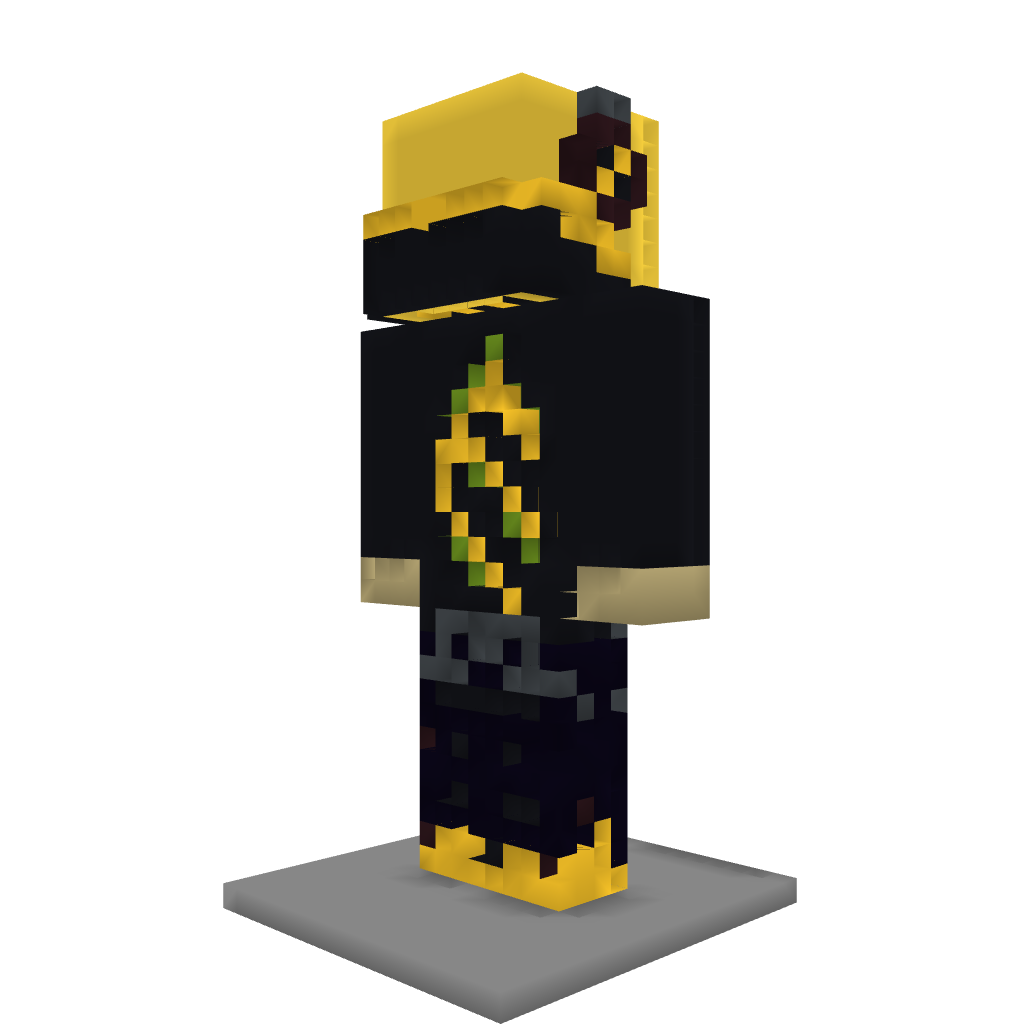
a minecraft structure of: Player Statue [LanceMac Statue]